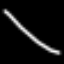
Label: line